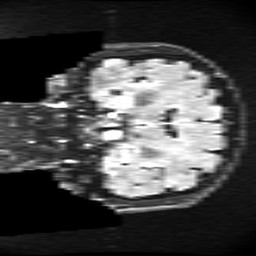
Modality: FLAIR
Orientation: coronal
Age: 42
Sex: male
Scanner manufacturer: ge
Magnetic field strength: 3 T
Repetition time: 11 s
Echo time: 0.1497 s